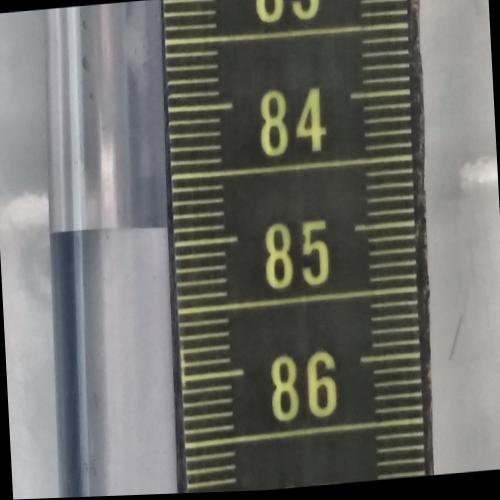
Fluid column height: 84.9 cm